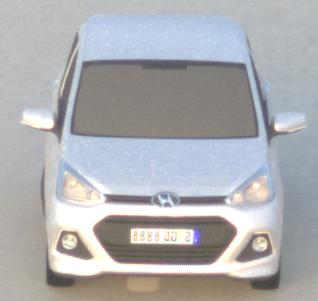
Make: Hyundai
Model: i10
Detailed model: Gen. 2
Model produced from: 2013
Model produced until: 2019
Doors: 5
Color: white
Road condition: dry road
Daytime: dawn
Contrast: medium contrast